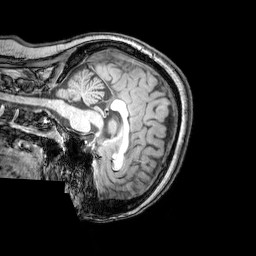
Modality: T1w
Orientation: sagittal
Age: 25
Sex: female
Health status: healthy
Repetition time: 0.081 s
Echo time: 0.037 s